CT reconstruction: vmi40
Segmentation target: lesions
Patient: F, age 64
ISS stage: Stage 2
Metal implant: no
Axial slice:
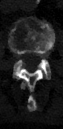
Sagittal slice:
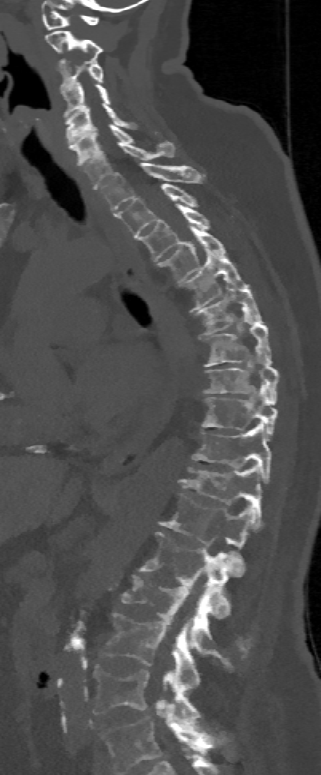